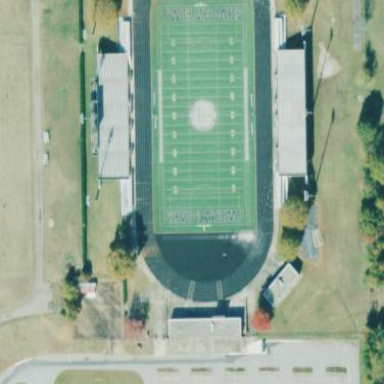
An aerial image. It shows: American football pitch.